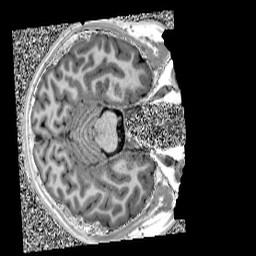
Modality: UNIT1
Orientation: axial
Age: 13
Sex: male
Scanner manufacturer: siemens
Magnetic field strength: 3 T
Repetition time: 4 s
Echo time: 0.00299 s